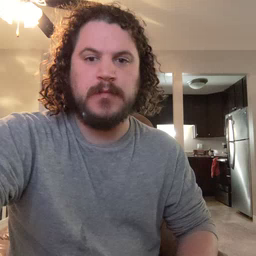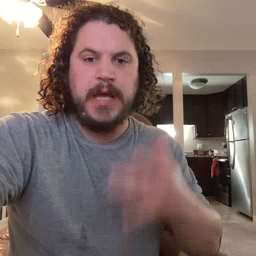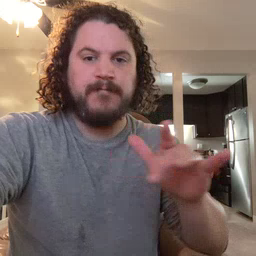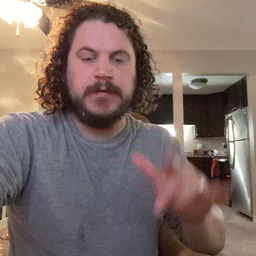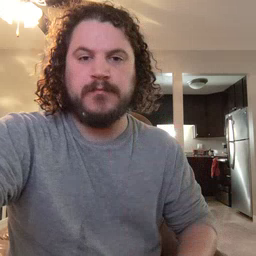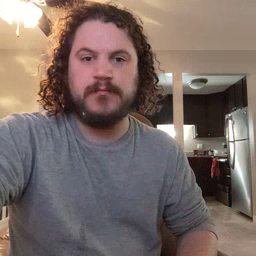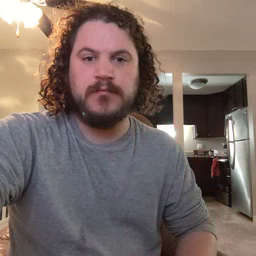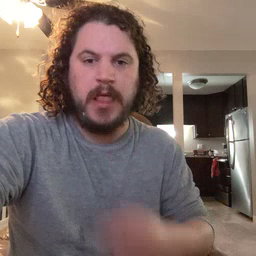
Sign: empty